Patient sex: M
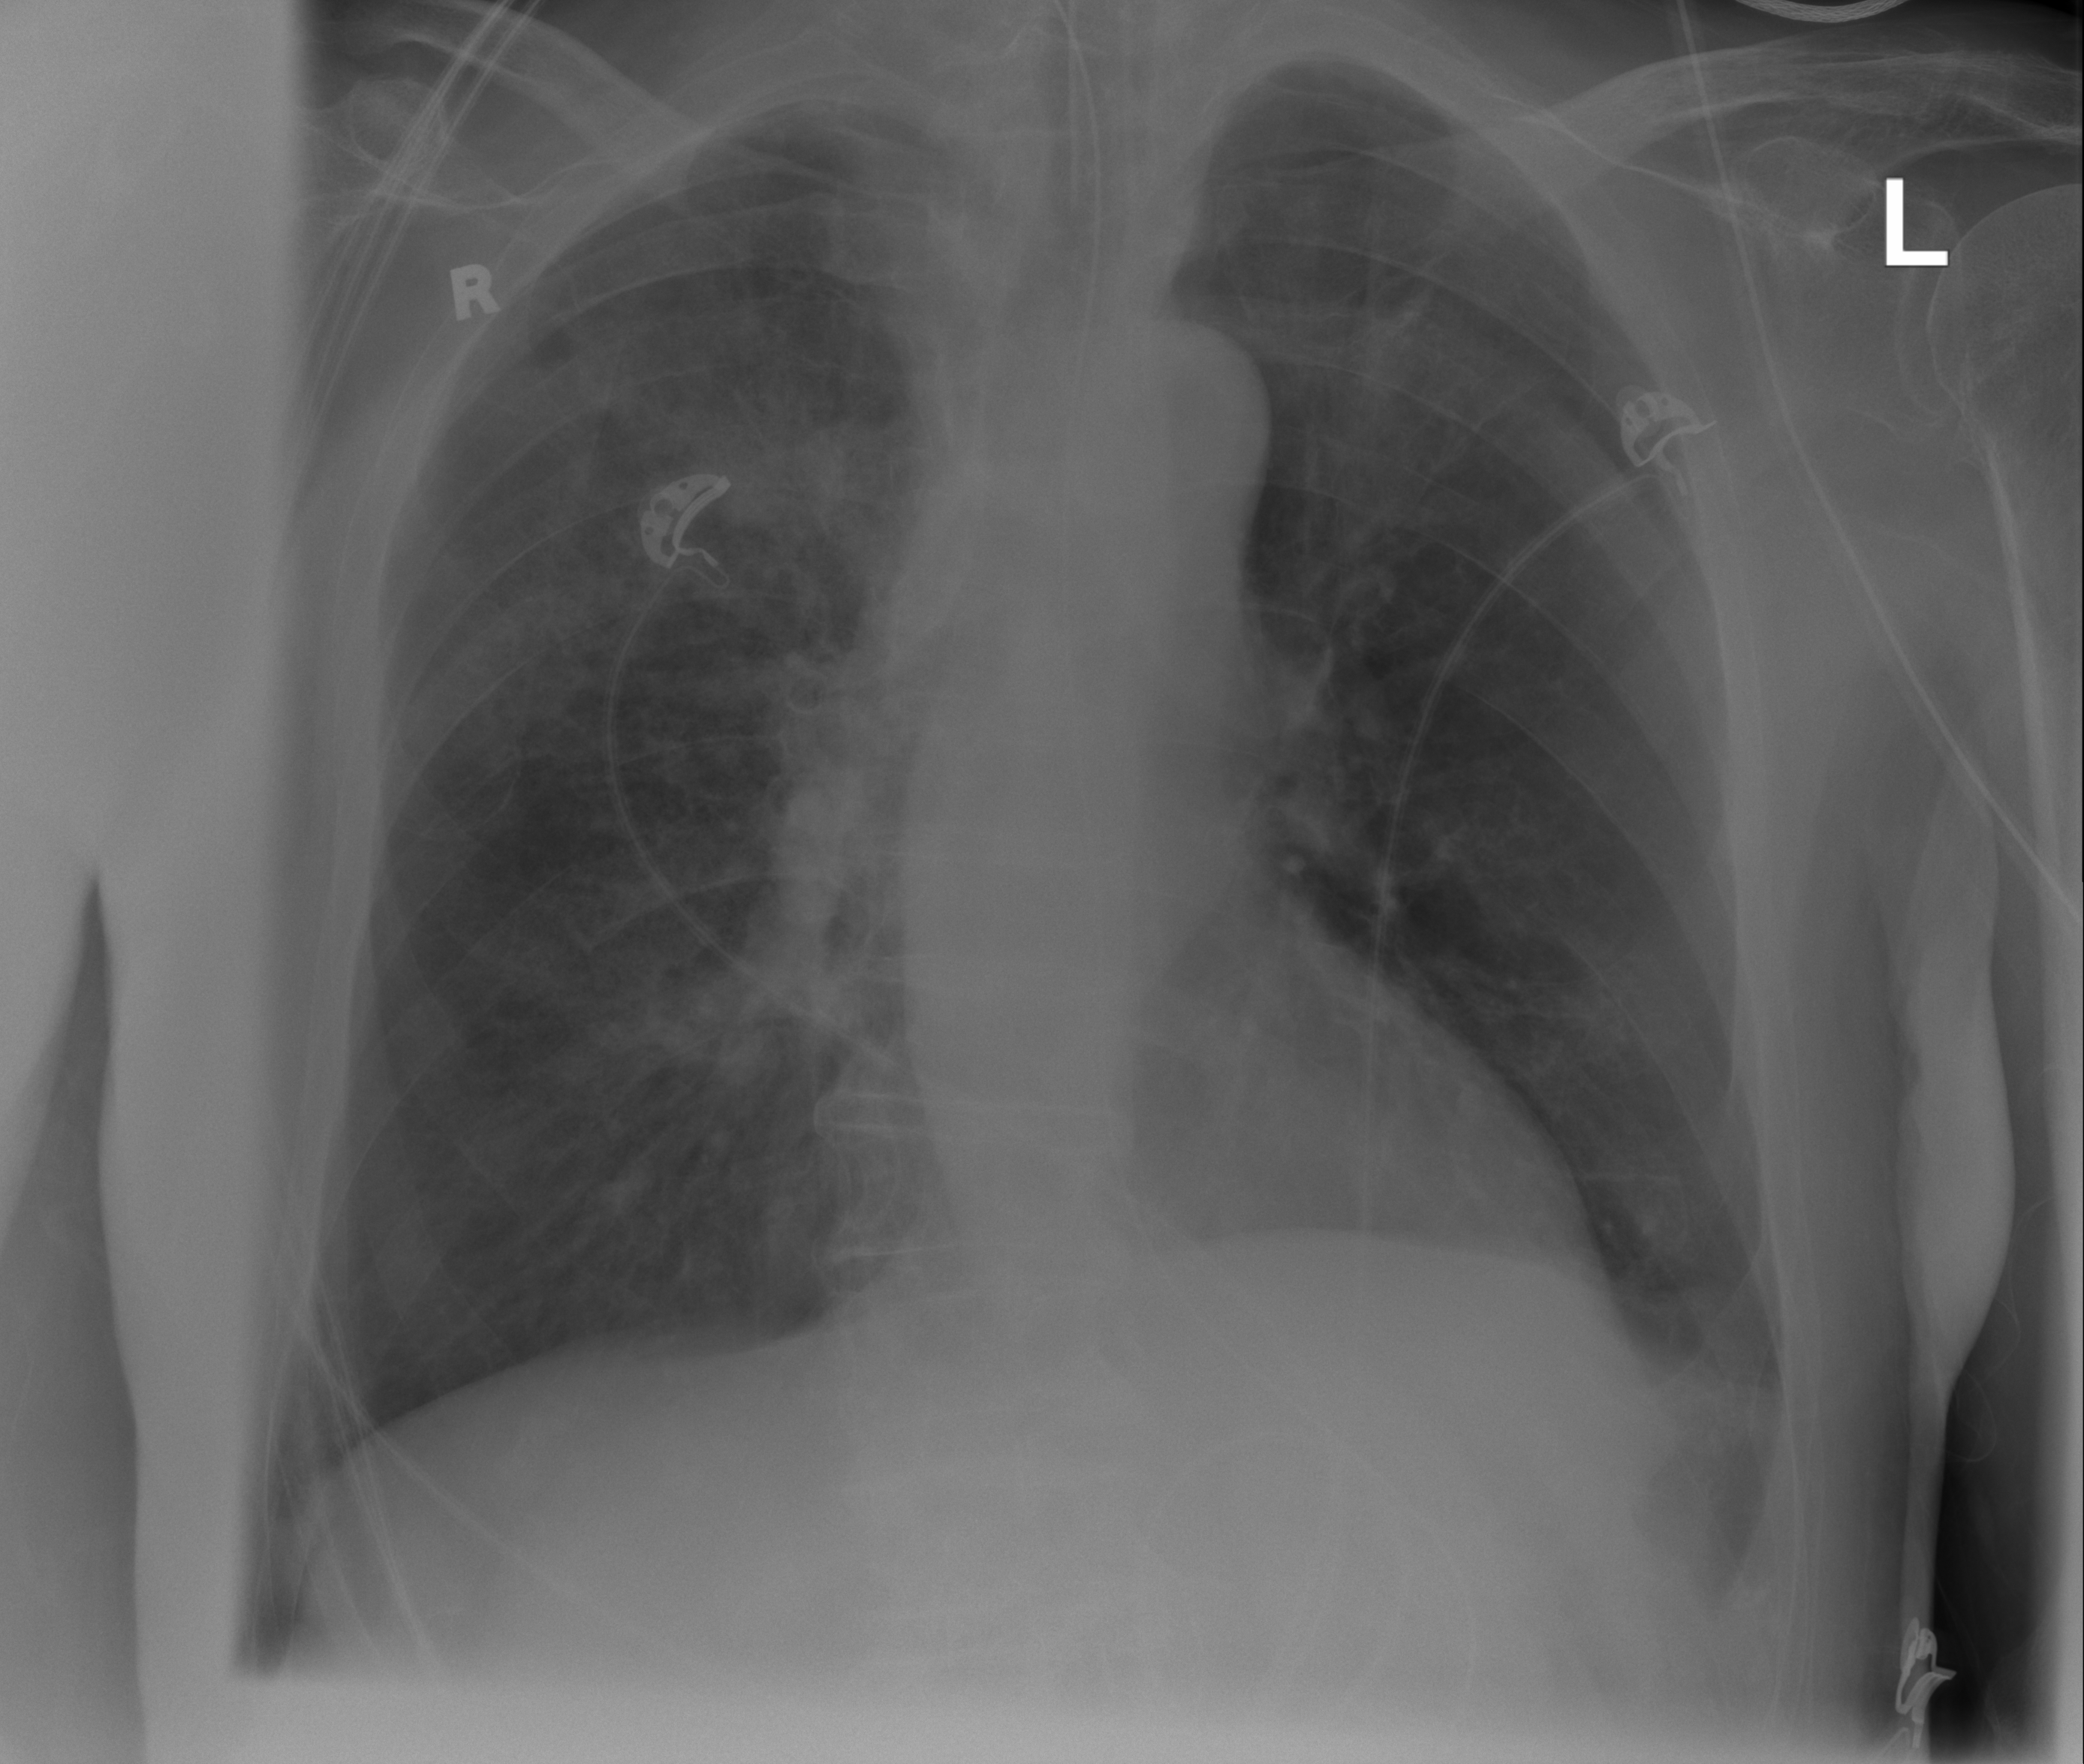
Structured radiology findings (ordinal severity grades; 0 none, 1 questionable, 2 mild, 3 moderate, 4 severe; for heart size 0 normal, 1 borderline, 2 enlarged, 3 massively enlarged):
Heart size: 0
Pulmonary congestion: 0
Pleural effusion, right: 0
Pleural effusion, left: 0
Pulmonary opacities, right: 2
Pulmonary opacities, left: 0
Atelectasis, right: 0
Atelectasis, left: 0